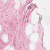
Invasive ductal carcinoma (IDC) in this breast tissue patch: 0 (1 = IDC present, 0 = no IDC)